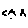
Label: car